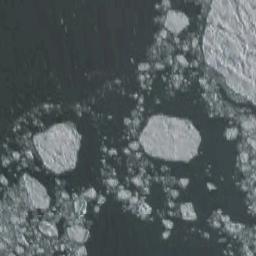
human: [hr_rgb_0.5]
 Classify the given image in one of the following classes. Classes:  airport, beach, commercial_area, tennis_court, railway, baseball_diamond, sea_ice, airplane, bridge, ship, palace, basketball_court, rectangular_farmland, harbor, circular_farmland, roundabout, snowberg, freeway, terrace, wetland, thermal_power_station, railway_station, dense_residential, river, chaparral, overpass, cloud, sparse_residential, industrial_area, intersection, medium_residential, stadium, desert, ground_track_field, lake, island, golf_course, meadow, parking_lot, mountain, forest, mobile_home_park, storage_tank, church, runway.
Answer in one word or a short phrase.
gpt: sea_ice